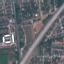
Land use / land cover class: Highway